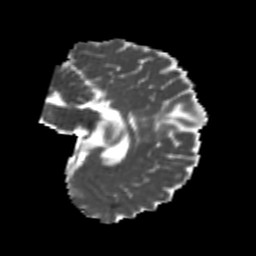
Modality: MD
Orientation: sagittal
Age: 20
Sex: female
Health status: healthy
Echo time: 0.074 s